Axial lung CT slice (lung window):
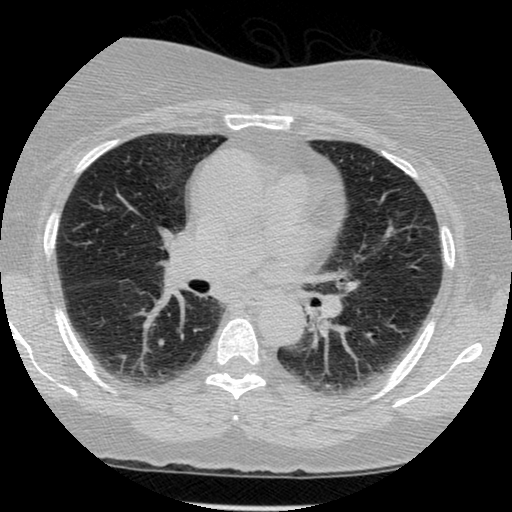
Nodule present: no